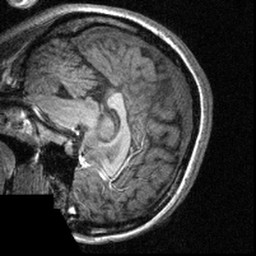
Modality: T1w
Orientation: sagittal
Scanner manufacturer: siemens
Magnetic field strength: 3 T
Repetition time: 1.57 s
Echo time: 0.00304 s